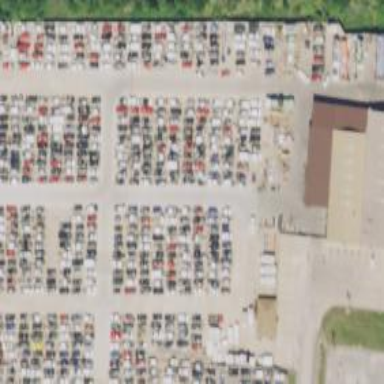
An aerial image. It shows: Industrial area designated for auto wrecking activities.